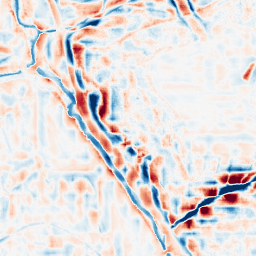
Category: wavelet
Decomposition family: wavelet_reverse_biorthogonal
Decomposition parameters: wavelet: rbio4.4
level: 4
Upsampling method: bicubic
Upsampling parameters: scale: 4
Upsampling scale: 4